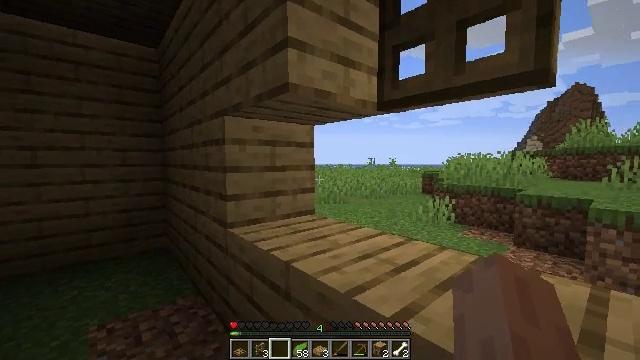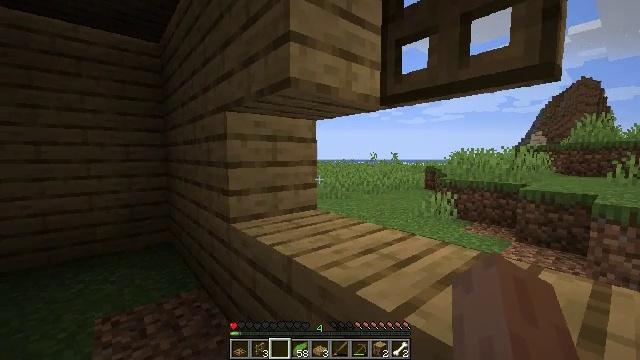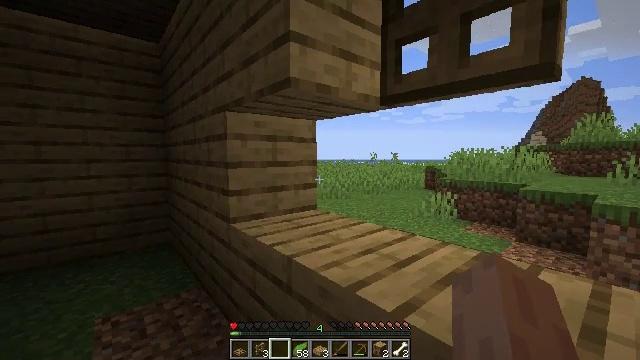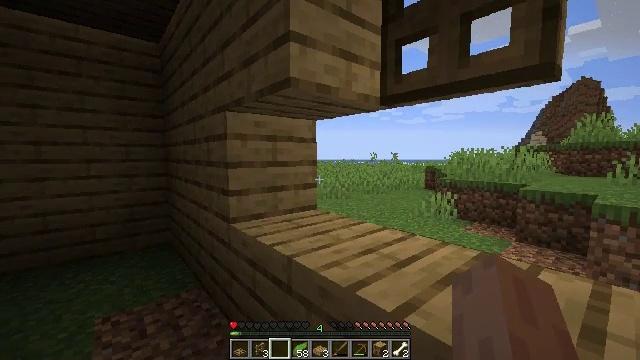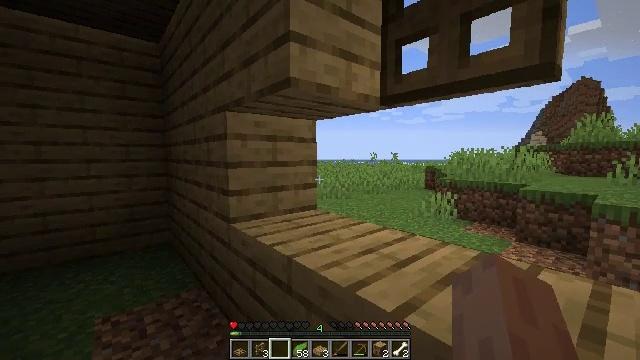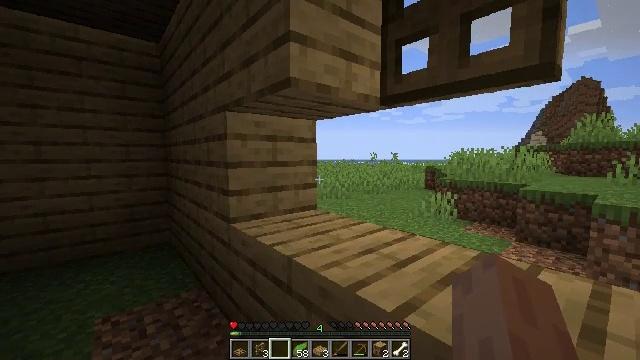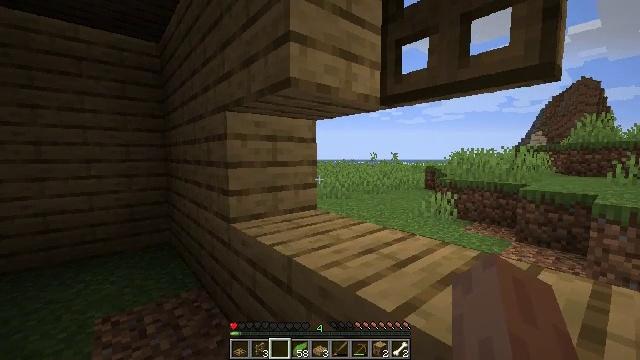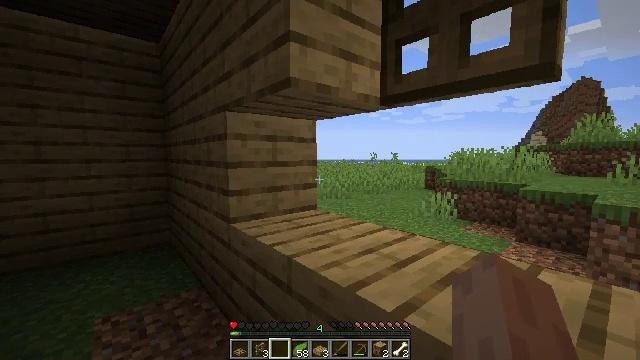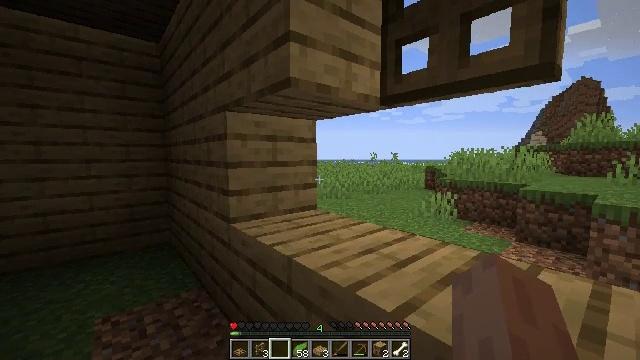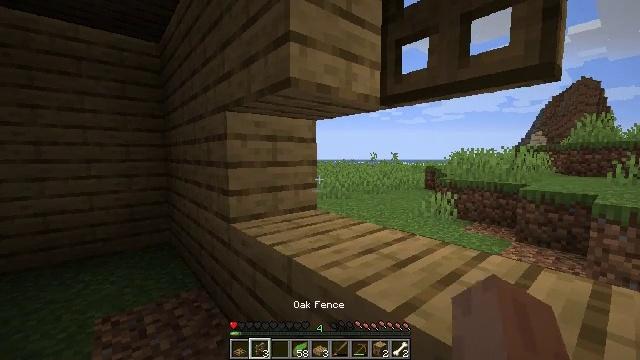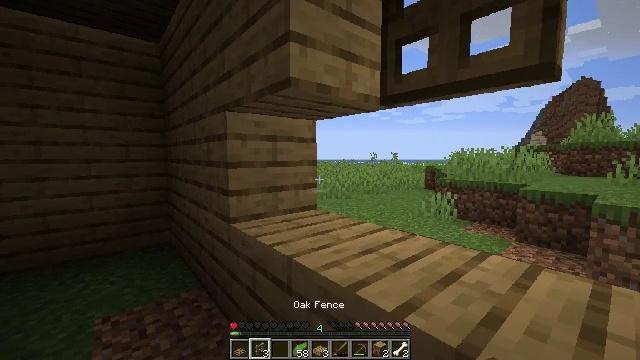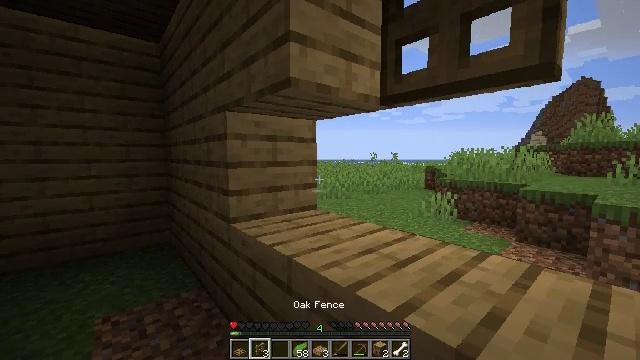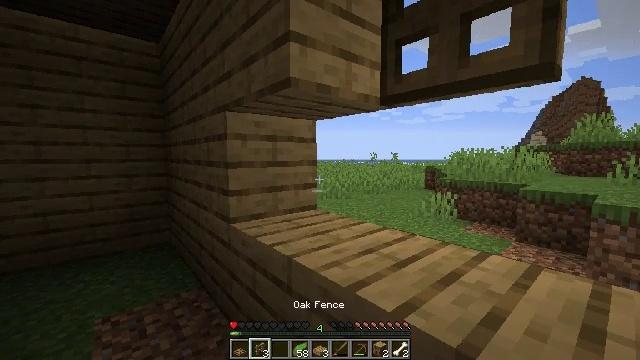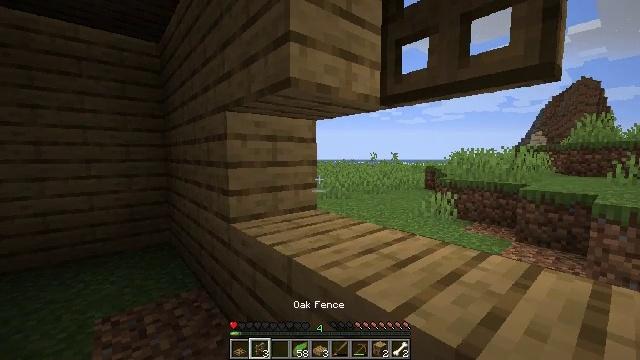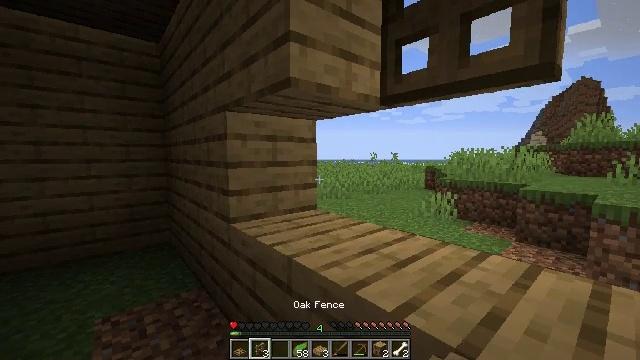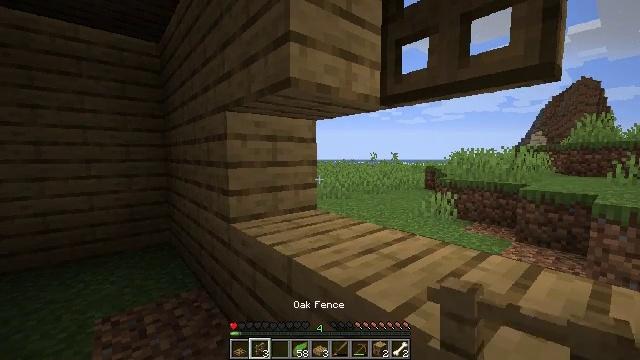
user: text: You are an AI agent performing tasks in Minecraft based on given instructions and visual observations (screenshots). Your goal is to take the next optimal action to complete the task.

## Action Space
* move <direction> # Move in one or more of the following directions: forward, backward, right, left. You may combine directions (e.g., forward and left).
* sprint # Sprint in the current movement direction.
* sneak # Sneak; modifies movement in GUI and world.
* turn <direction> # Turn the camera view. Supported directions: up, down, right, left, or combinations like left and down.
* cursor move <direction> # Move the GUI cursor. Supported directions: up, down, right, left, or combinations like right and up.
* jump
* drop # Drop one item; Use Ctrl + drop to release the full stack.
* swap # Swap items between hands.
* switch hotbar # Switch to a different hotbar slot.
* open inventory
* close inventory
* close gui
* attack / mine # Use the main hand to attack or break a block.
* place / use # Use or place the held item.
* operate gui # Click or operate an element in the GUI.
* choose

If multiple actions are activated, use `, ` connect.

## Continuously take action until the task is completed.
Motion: motion action
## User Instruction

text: Attack the oak planks to recycle it.
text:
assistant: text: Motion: turn down
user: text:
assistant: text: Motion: no_op
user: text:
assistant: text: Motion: no_op
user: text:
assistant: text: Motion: no_op
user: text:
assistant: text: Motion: no_op
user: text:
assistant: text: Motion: no_op
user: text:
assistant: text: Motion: no_op
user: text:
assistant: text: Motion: no_op
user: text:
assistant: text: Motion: no_op
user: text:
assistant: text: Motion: no_op
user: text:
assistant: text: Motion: no_op
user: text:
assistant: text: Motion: no_op
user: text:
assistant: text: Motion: no_op
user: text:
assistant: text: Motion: no_op
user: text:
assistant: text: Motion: no_op
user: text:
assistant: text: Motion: no_op
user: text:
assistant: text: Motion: no_op
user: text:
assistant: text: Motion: no_op
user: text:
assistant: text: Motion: no_op
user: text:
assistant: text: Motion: no_op
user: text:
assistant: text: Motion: turn right
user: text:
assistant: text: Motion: no_op
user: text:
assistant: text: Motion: no_op
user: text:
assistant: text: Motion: no_op
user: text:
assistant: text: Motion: no_op
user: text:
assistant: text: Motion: no_op
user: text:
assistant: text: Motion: no_op
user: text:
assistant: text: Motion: no_op
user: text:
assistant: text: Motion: turn left
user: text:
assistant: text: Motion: no_op